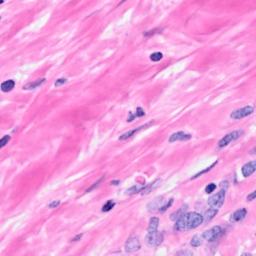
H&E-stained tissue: Breast